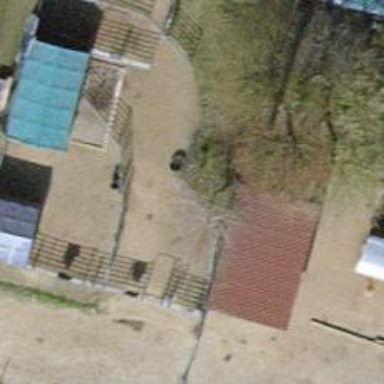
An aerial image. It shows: Fence.